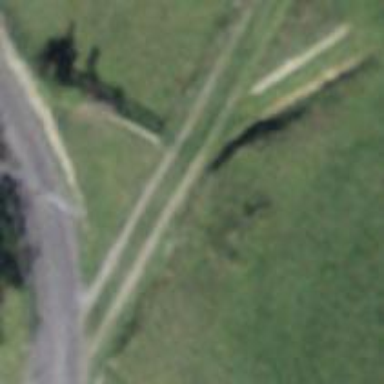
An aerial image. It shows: Guidepost supported by pole.